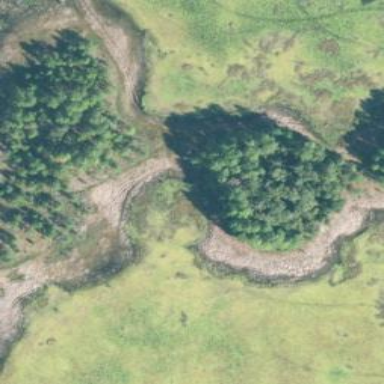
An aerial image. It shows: Beautiful woodland area.